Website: ulta-beauty
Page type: payment
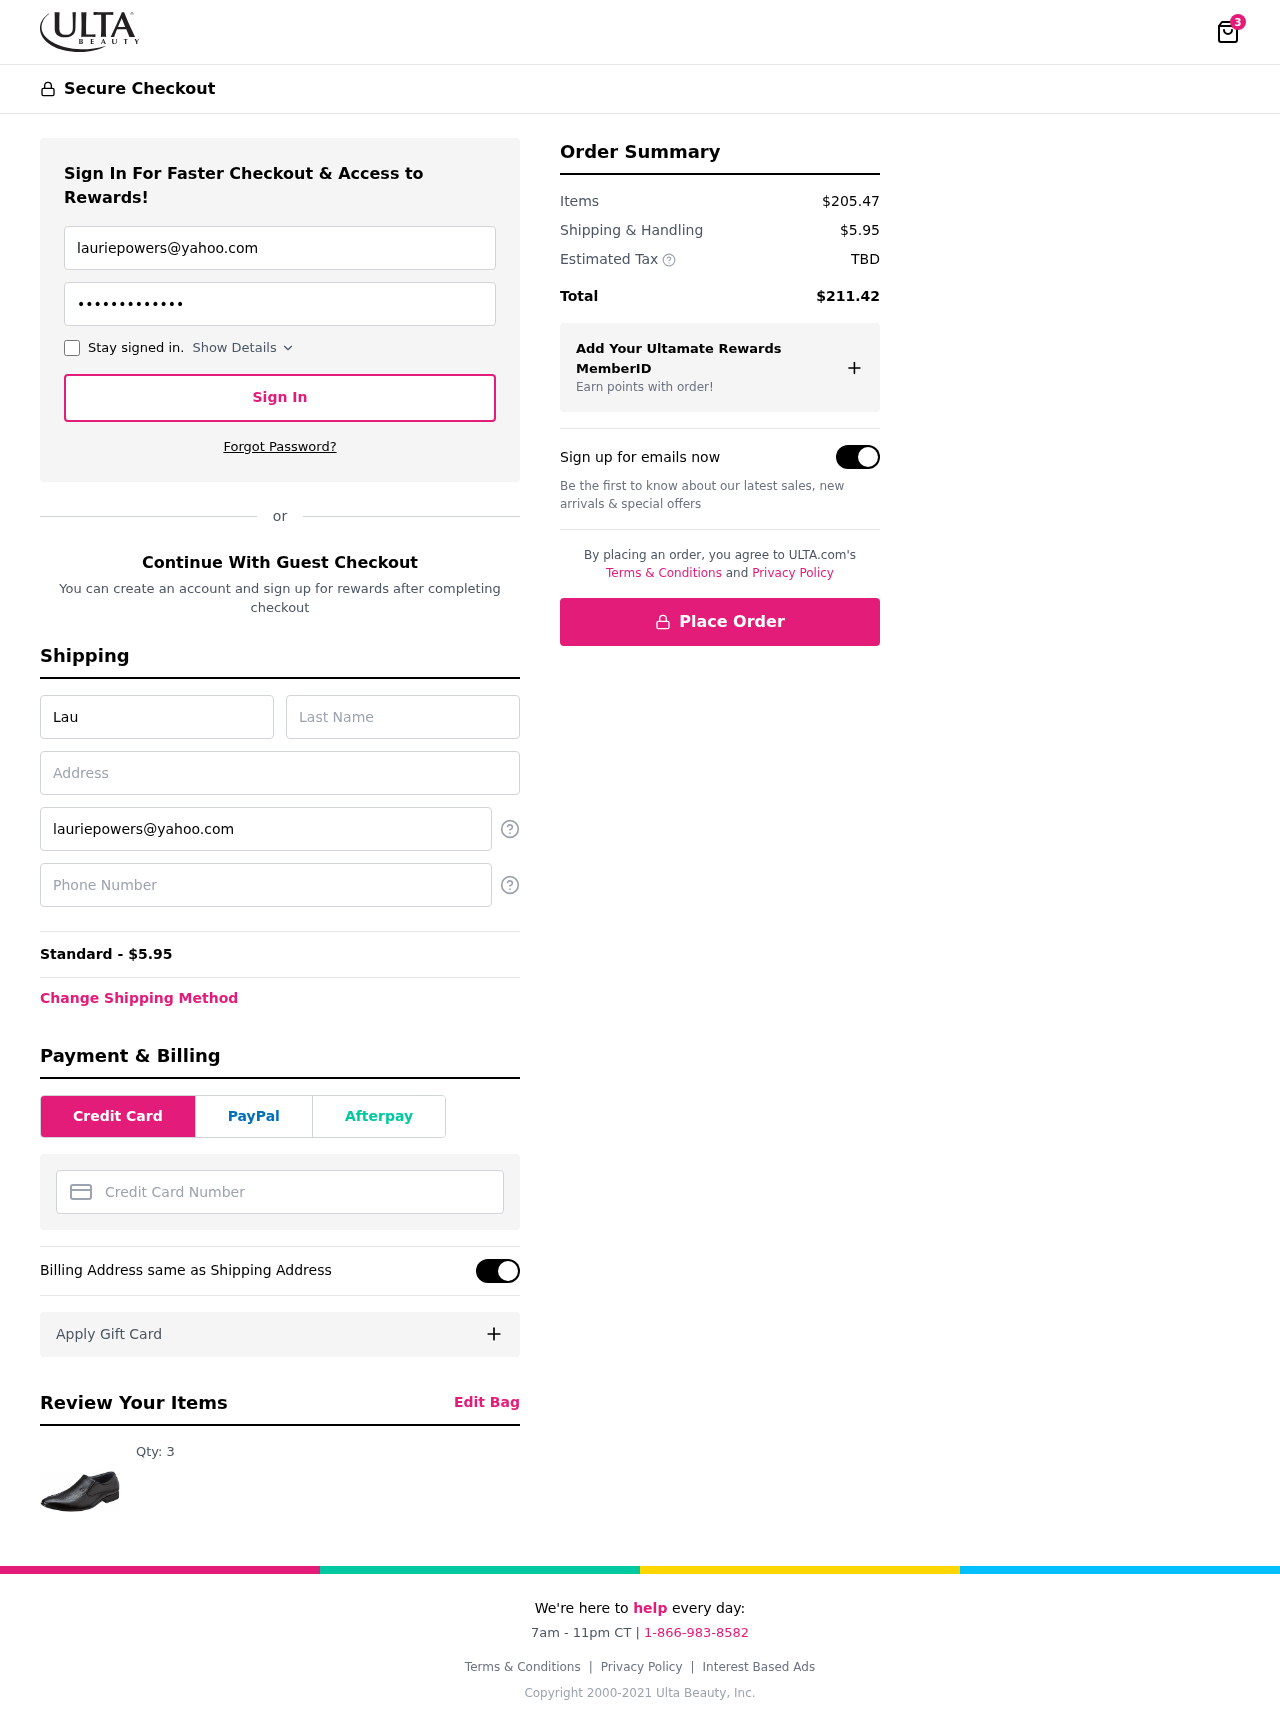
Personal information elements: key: PII_CARD_NUMBER
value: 6572 9466 7116 8457
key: PII_EMAIL
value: lauriepowers@yahoo.com
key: PII_FIRSTNAME
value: Laurie
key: PII_LASTNAME
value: Powers
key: PII_PHONE
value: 3345074517
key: PII_STREET
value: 3540 Sharon Streets
Product elements: key: PRODUCT1_QUANTITY
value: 3
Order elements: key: ORDER_NUM_ITEMS
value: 3
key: ORDER_SHIPPING_COST
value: $5.95
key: ORDER_SHIPPING_COST
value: Standard - $5.95
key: ORDER_SUBTOTAL
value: $205.47
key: ORDER_TAX
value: TBD
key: ORDER_TOTAL
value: $211.42